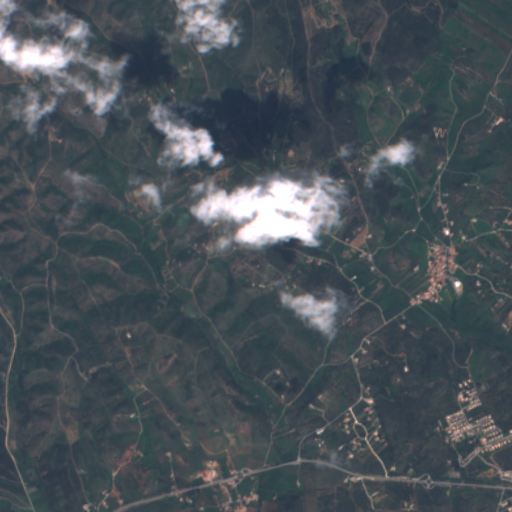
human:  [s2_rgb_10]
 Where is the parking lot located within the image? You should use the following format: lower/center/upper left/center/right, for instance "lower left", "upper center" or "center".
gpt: The parking lot is located in the lower right of the image.
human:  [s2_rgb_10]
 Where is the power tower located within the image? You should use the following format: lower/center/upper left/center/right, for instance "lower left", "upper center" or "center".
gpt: The power tower is located in the center left of the image.
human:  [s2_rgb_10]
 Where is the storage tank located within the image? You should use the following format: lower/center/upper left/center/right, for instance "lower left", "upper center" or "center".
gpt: The storage tank is located in the center right of the image.
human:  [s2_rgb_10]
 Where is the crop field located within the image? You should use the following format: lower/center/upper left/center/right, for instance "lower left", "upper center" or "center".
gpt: There is no crop field in the image.